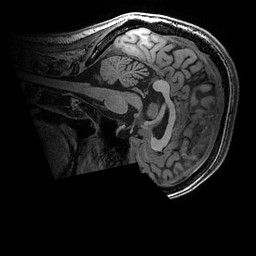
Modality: T1w
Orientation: sagittal
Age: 22
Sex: female
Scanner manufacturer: ge
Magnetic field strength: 3 T
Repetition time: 0.007 s
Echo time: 0.00342 s